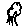
Label: tree